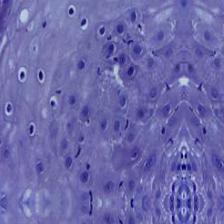
Diagnosis: Normal